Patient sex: F
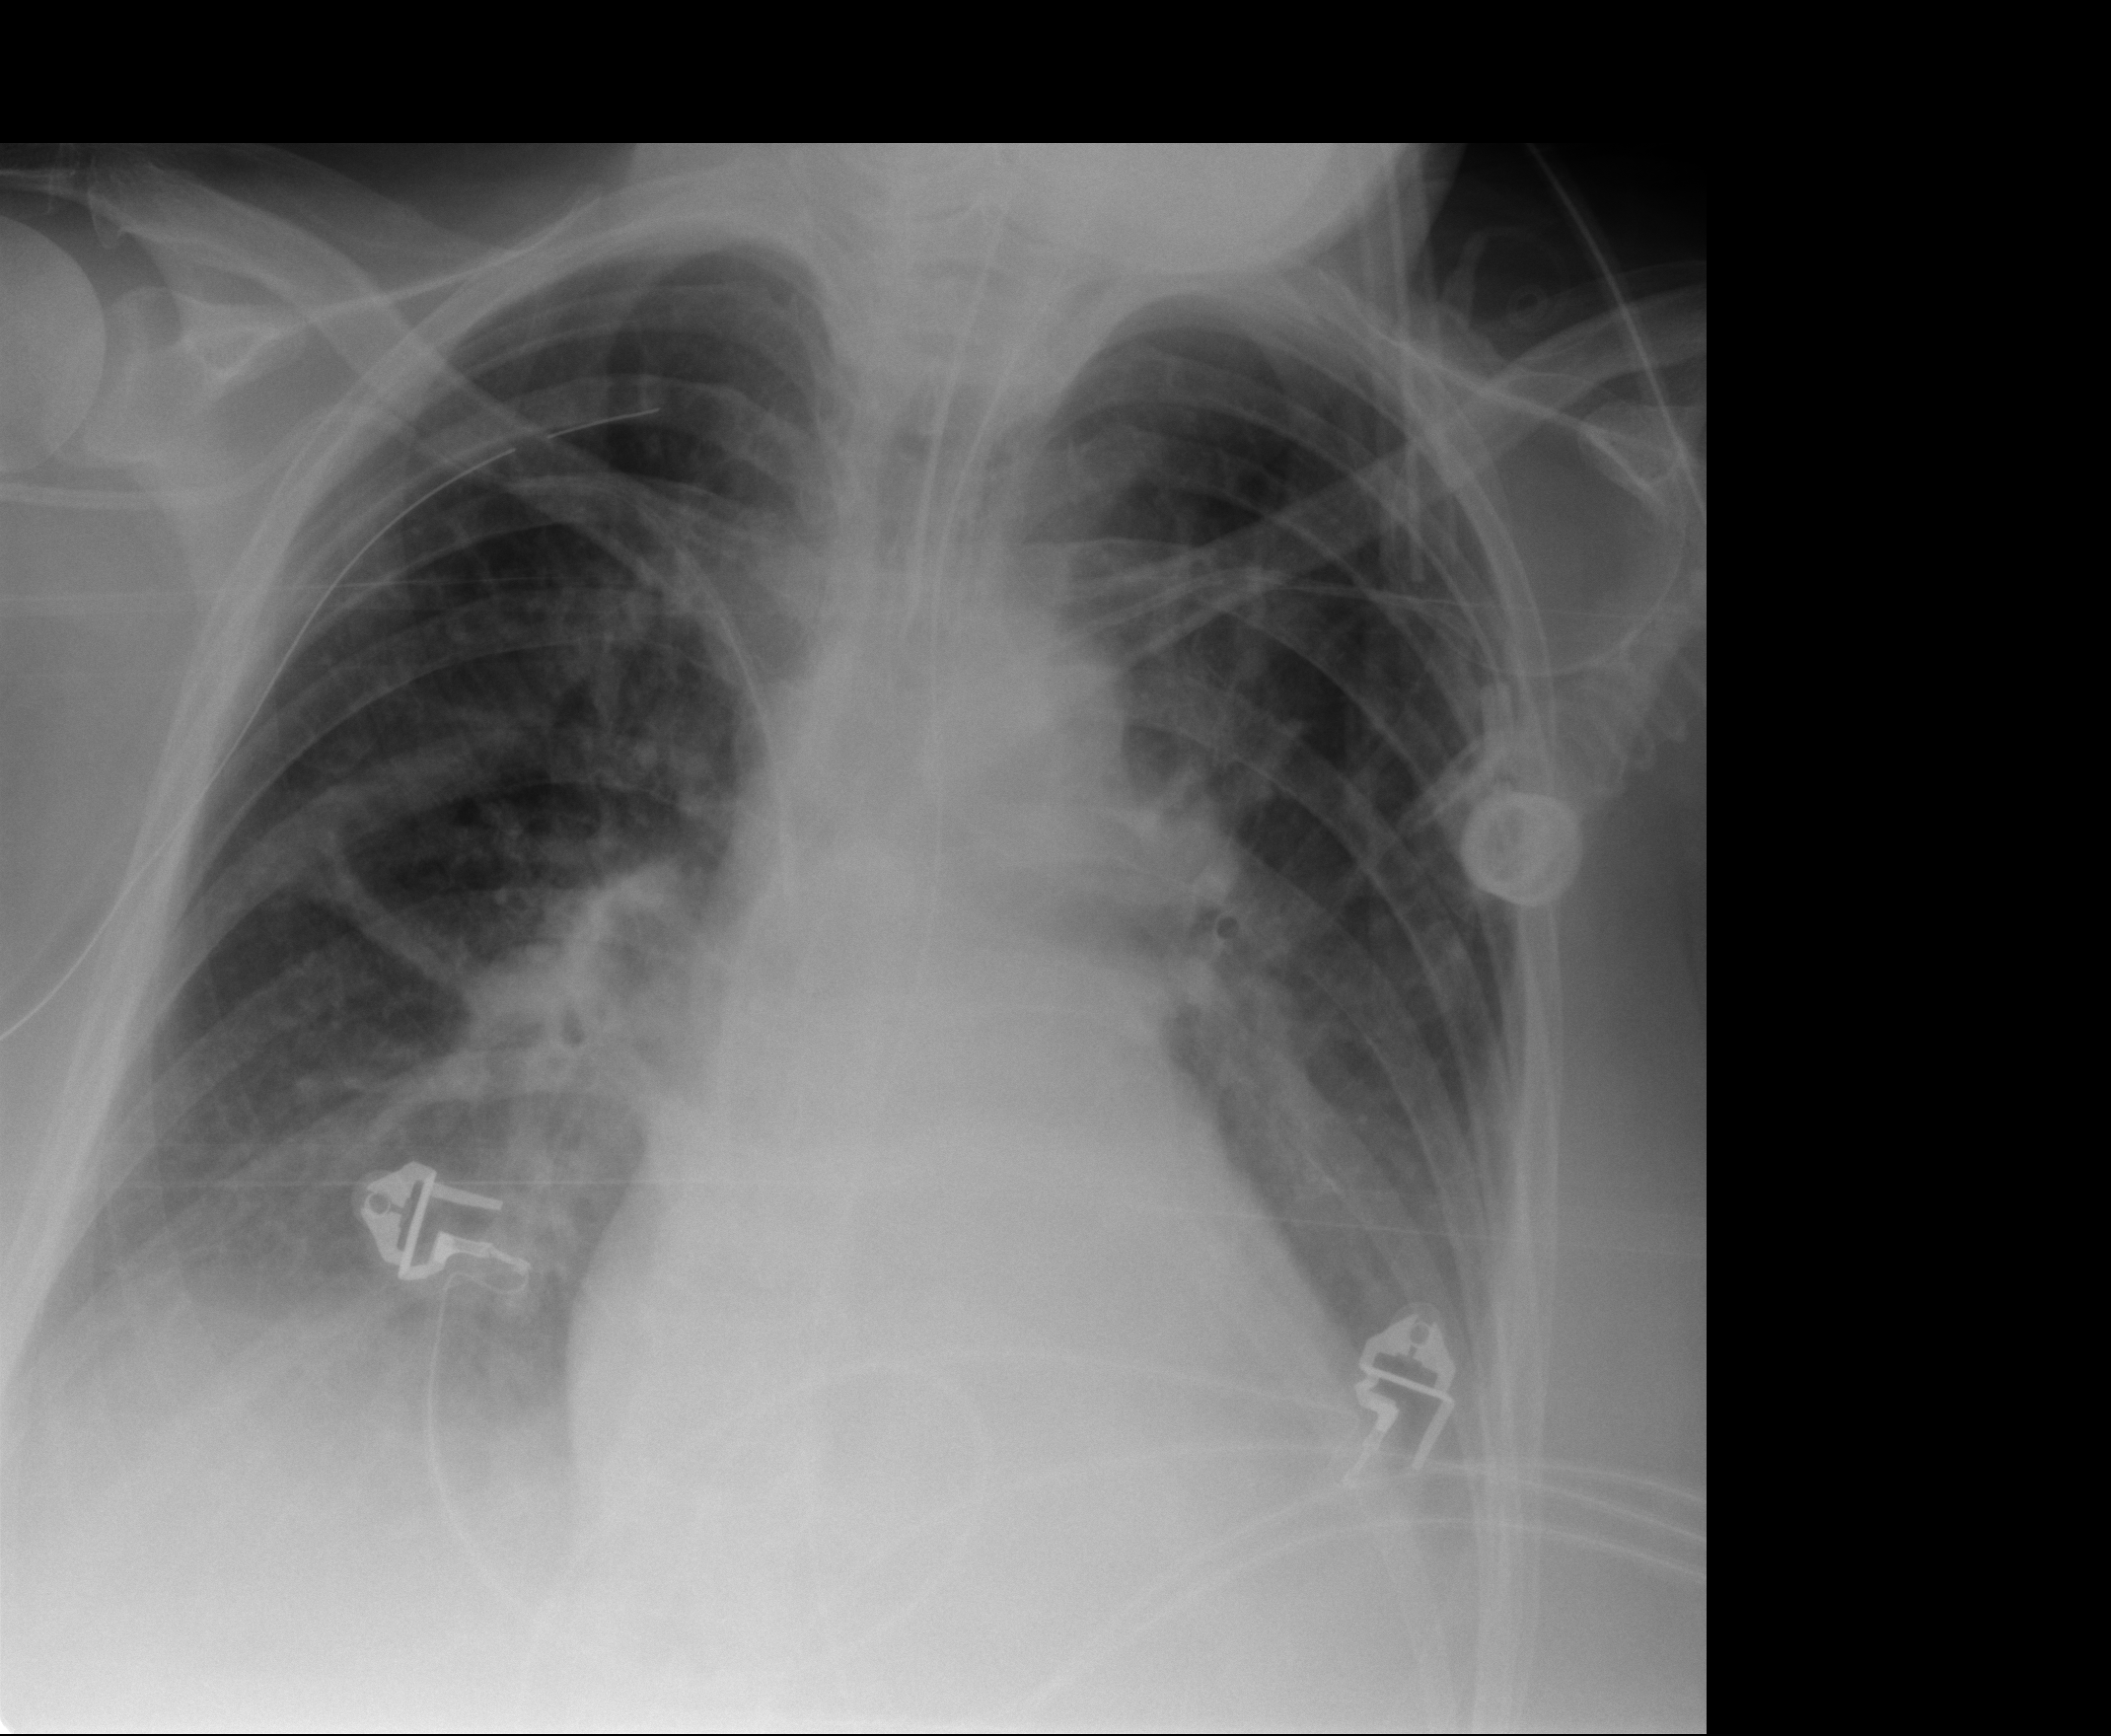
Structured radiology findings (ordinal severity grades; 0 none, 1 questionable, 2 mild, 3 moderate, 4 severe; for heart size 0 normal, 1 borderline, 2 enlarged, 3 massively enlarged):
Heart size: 2
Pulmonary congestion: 0
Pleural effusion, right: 2
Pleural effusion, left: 2
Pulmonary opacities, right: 0
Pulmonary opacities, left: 0
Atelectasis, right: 2
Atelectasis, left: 2